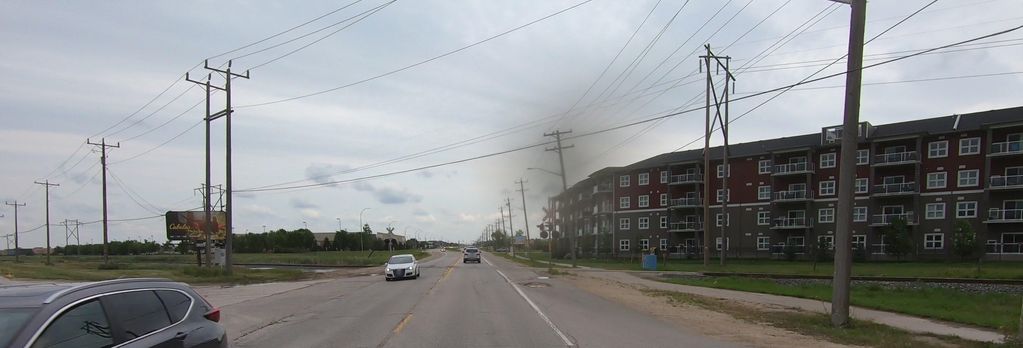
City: winnipeg